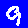
Digit: 9